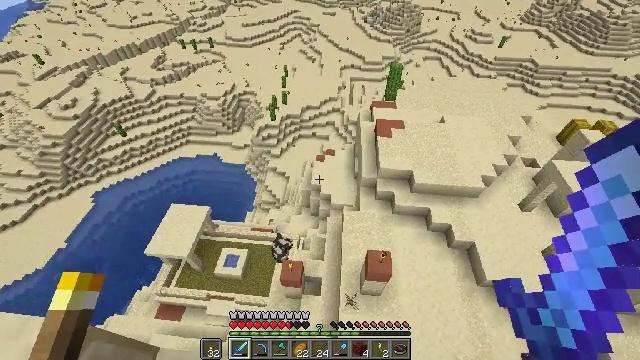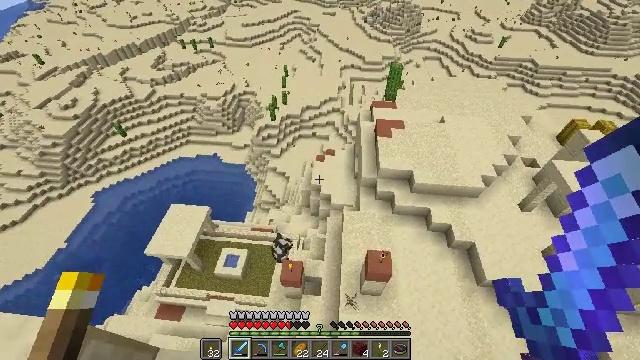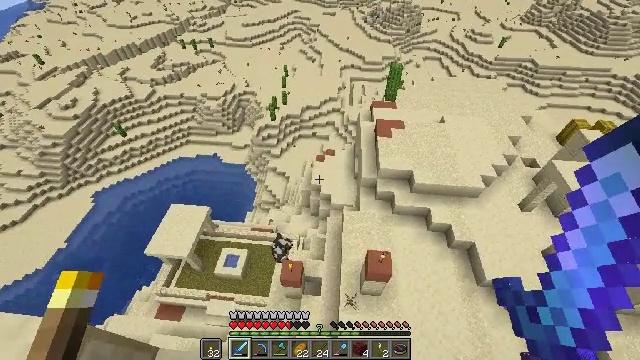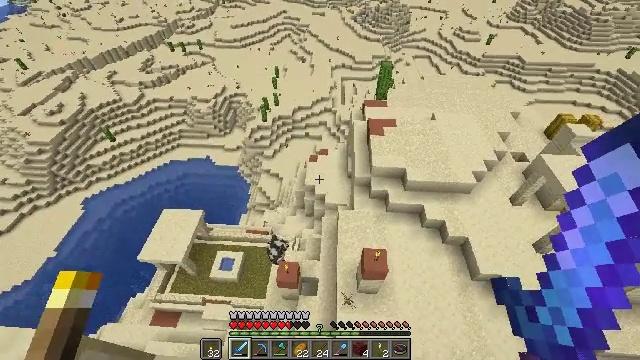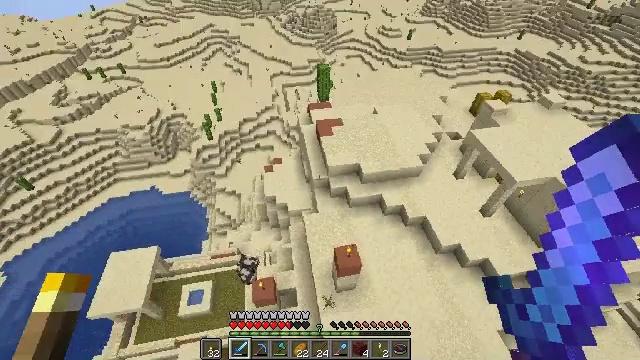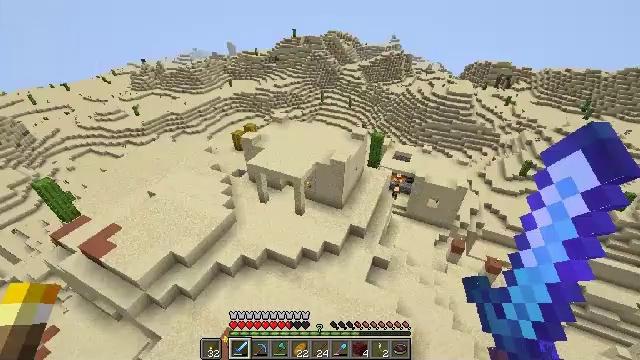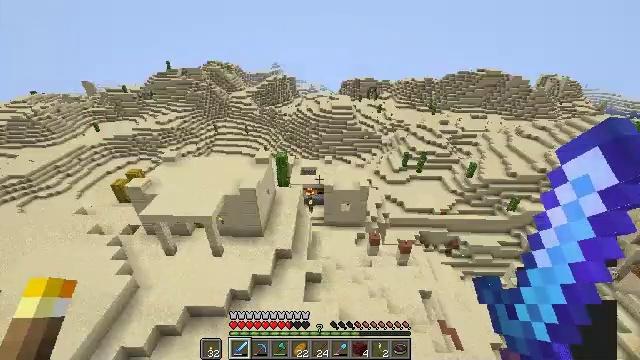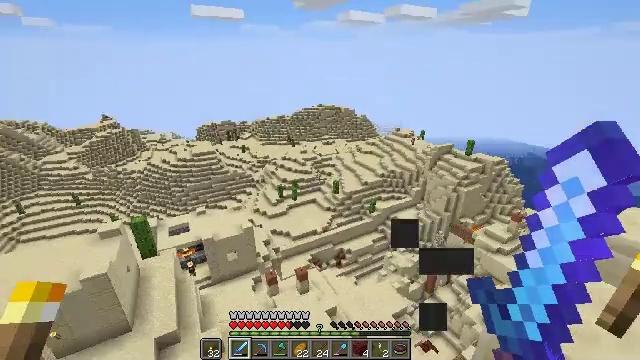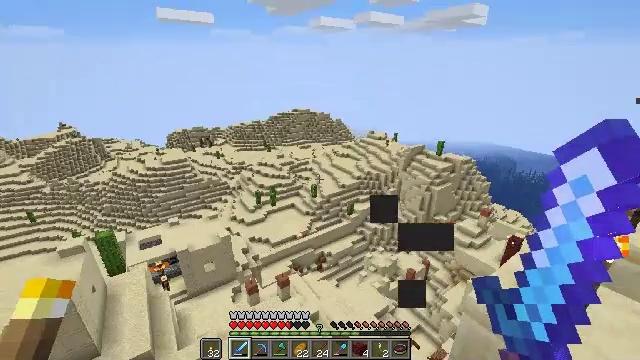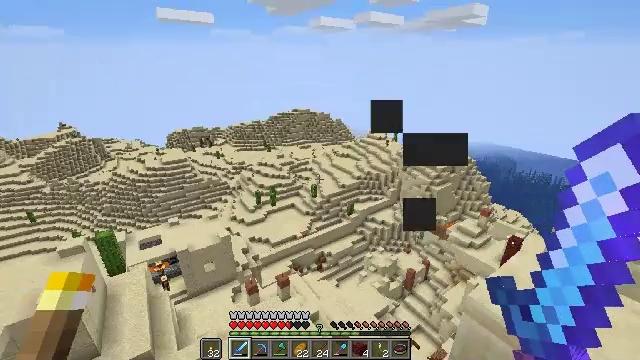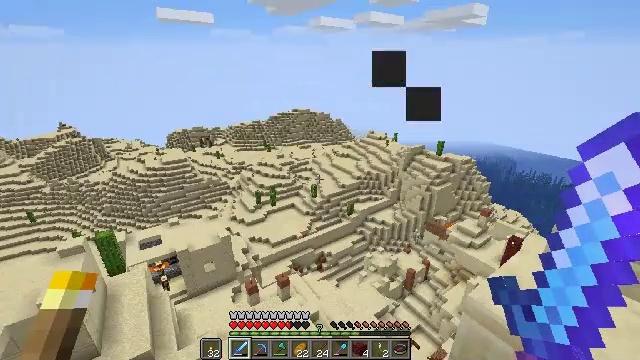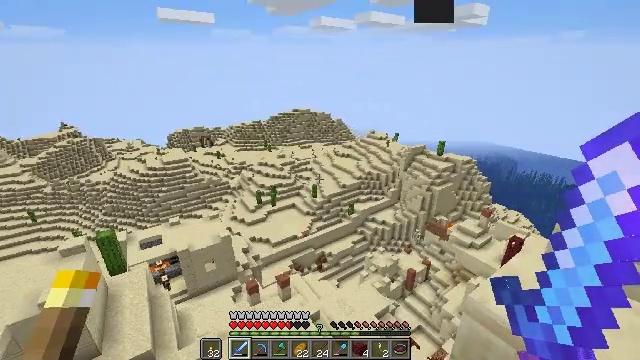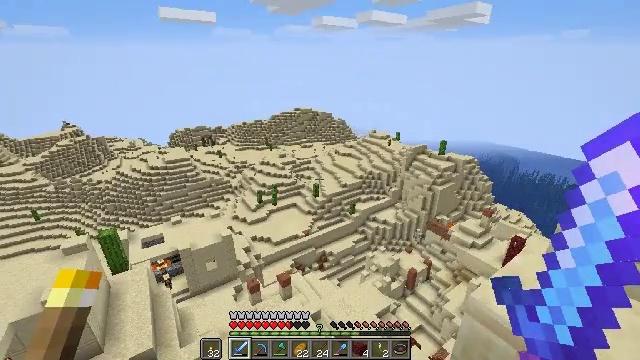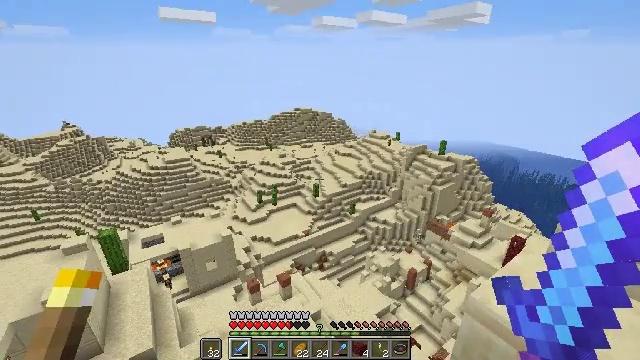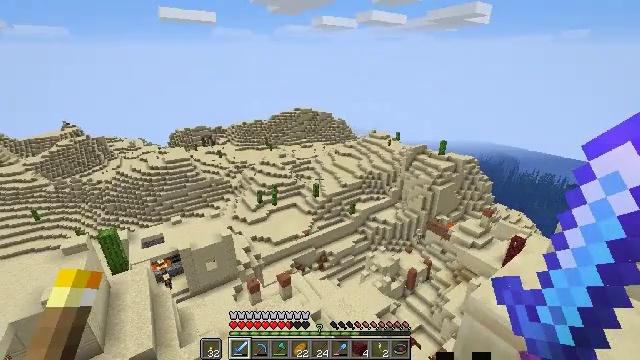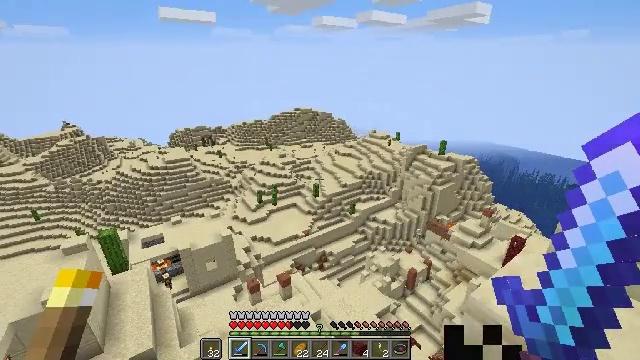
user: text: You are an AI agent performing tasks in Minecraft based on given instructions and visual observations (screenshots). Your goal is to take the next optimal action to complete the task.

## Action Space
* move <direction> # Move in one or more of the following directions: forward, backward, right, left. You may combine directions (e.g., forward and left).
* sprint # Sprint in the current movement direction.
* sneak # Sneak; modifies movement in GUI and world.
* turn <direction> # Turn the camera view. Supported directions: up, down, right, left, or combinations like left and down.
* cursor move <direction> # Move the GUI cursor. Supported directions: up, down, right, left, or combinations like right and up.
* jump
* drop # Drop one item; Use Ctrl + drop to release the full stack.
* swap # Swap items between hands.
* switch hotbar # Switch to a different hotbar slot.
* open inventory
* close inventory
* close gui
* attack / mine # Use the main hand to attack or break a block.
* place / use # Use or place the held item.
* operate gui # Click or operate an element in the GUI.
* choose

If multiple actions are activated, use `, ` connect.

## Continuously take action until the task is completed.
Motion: motion action
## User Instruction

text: Left click to mine the dead bush.
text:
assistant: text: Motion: no_op
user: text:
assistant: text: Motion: no_op
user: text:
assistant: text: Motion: turn right
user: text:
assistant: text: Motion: turn right and up
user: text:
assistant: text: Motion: turn right and up
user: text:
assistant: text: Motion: turn right and up
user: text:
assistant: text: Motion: turn right and up
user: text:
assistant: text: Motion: turn right
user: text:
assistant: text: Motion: no_op
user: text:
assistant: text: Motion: no_op
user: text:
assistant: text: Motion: no_op
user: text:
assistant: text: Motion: no_op
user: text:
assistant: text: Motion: no_op
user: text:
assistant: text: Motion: no_op
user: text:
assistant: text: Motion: no_op
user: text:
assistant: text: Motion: no_op
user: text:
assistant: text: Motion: no_op
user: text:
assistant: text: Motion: turn left and down
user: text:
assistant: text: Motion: turn down
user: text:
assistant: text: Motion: no_op
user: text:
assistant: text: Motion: turn right and down
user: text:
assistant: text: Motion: turn right and down
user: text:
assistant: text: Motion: turn right and down
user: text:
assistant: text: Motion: turn right and down
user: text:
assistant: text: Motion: turn right and down
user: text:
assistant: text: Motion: turn right and down
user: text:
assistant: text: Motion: turn right
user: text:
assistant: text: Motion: no_op
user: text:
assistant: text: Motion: no_op
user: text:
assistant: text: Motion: no_op